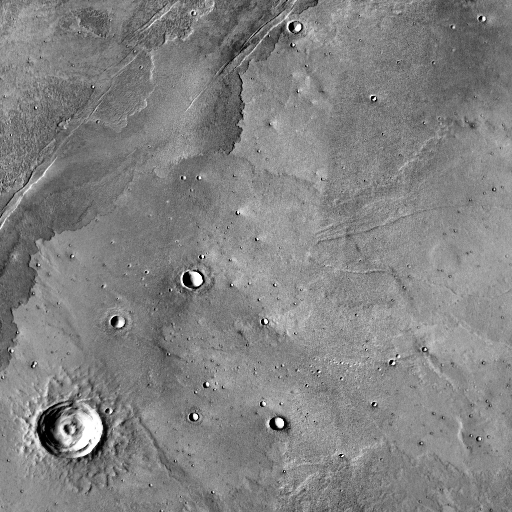
Crater classes present: Background, Other, Layered